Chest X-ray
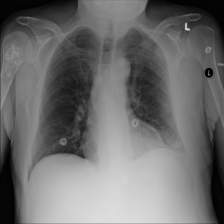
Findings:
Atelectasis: negative
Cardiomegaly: negative
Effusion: negative
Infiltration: negative
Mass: negative
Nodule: negative
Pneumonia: negative
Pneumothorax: negative
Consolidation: negative
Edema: negative
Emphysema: negative
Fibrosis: negative
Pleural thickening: negative
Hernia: negative